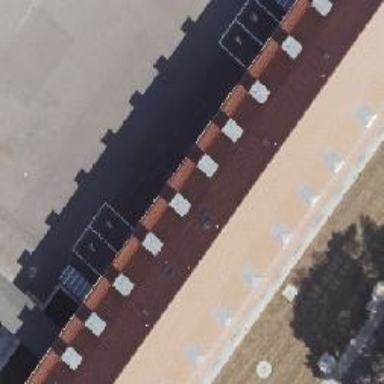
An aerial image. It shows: Building with hipped roof made of roof tiles.